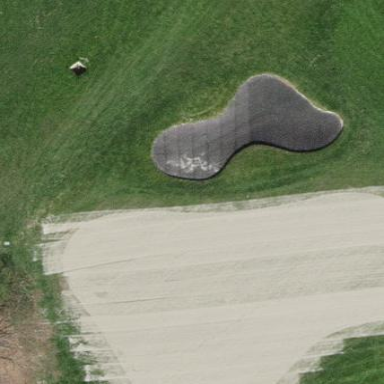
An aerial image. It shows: Green golf area with grass land use.